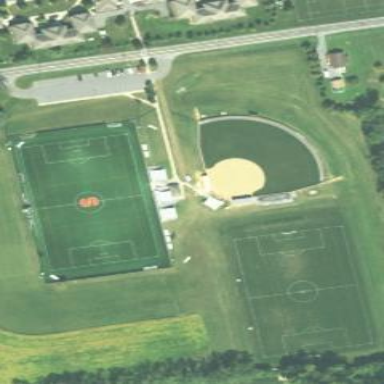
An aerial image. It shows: Soccer pitch for leisure land activities.